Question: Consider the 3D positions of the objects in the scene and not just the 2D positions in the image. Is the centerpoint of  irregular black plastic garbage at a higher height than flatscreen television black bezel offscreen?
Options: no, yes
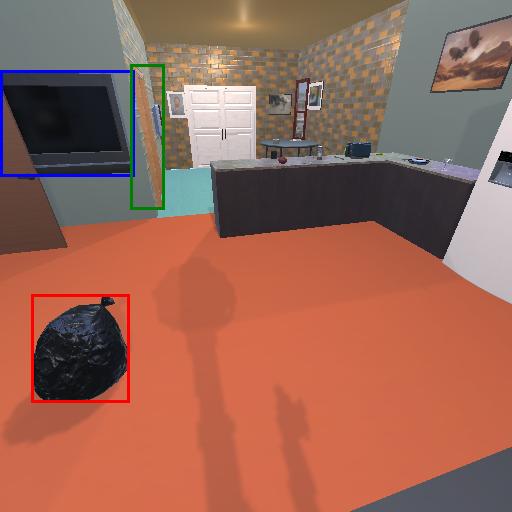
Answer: no